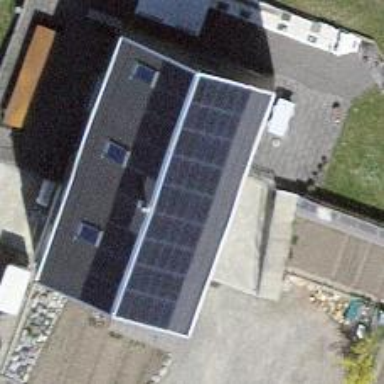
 consisting of solar photovoltaic panels."